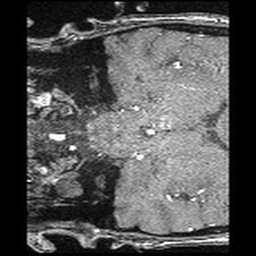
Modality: angio
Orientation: coronal
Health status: ill
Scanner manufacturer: siemens
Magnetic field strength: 3 T
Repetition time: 0.022 s
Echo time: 0.00401 s